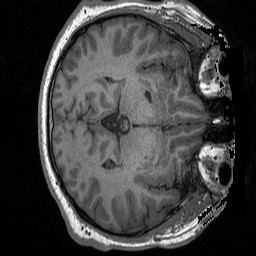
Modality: T1w
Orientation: axial
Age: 28
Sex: male